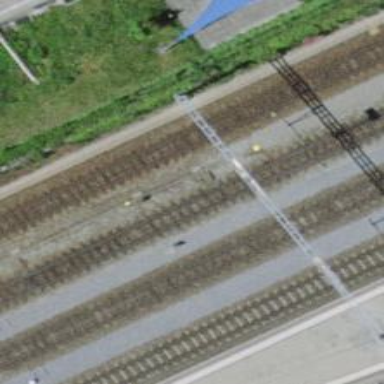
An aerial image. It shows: Railway switch.